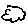
Label: cloud